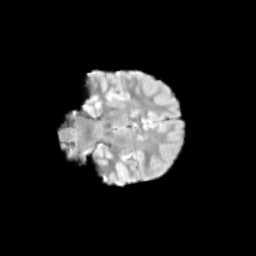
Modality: T2w
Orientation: coronal
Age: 9
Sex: female
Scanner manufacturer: siemens
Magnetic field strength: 3 T
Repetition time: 3.8 s
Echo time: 0.07 s